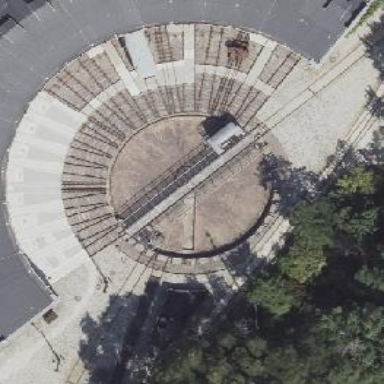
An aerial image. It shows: Railway turntable.